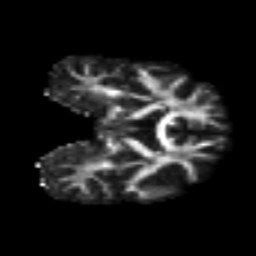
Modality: FA
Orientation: coronal
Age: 34
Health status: ill
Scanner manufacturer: philips
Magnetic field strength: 3 T
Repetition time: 9 s
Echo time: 0.127 s